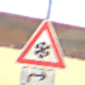
Verkehrszeichen: SchneeOderEisglaette
Zusatzzeichen unten: RichtungsangabeDurchPfeile5
Umgebung: Outdoor, Suburban
Tageszeit: Midday
Wetter: PartlyCloudy
Licht: Natural
Jahreszeit: NotSpecified
Kontrast: HighContrast